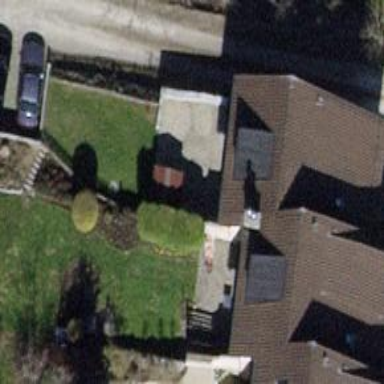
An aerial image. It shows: Building with tiled roof.